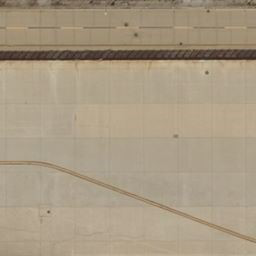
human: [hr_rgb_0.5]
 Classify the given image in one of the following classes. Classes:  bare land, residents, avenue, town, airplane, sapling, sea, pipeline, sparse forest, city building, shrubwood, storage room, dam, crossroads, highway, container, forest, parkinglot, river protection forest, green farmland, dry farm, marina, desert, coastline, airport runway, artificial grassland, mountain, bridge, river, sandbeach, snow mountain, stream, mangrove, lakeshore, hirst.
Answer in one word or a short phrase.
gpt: airport runway